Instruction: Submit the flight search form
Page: home
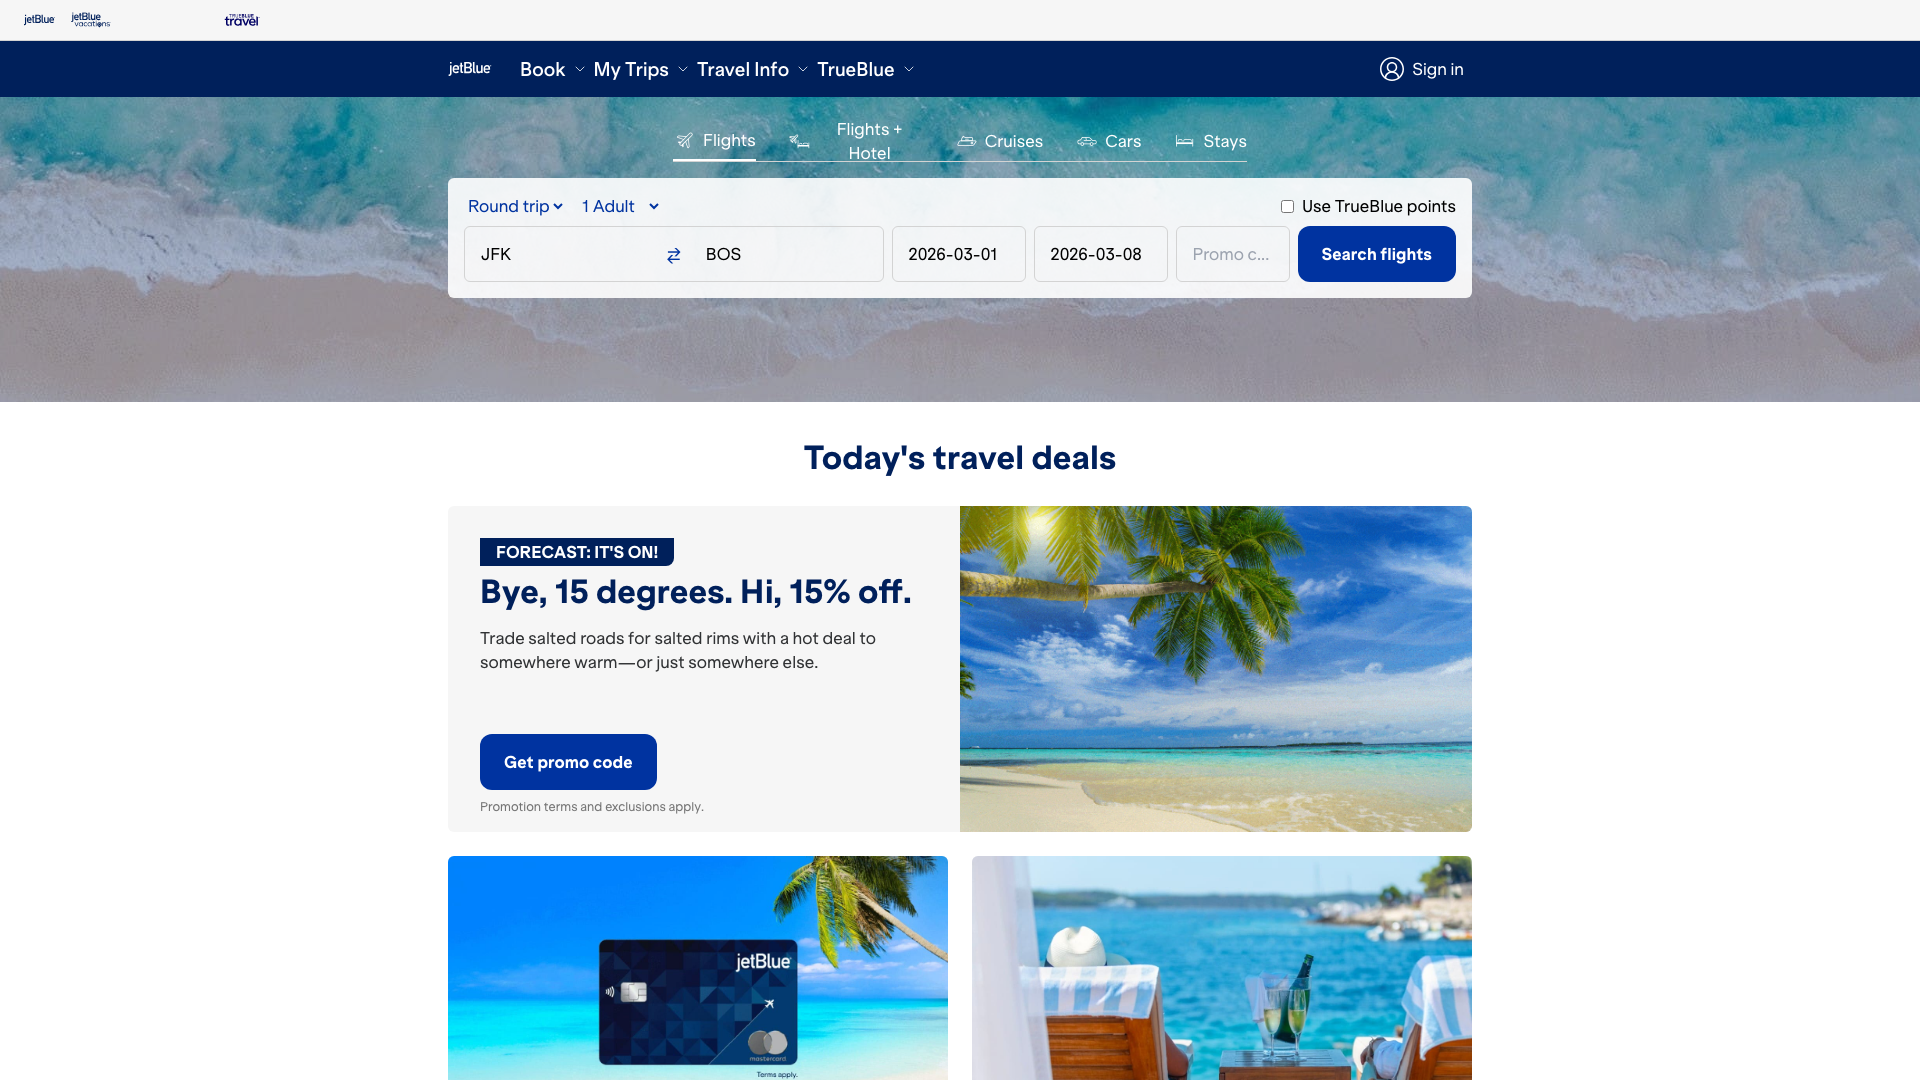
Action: click